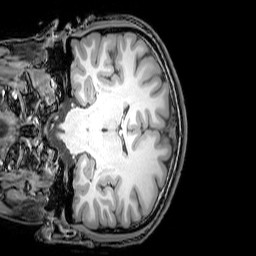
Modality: T1w
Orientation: coronal
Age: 24
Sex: male
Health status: healthy
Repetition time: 0.081 s
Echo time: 0.037 s